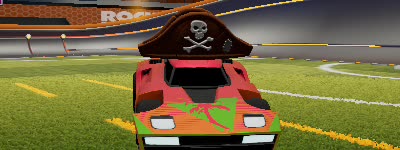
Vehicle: breakout